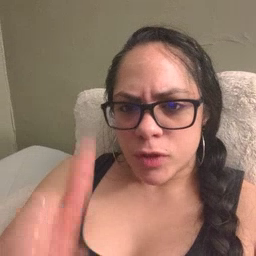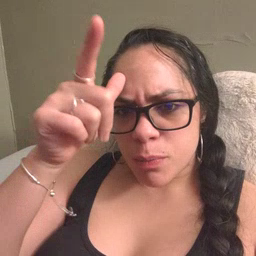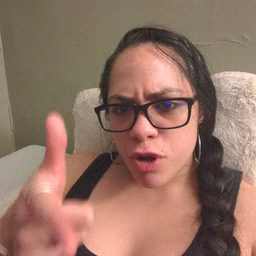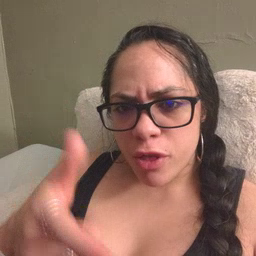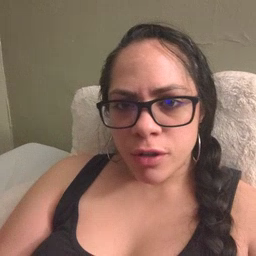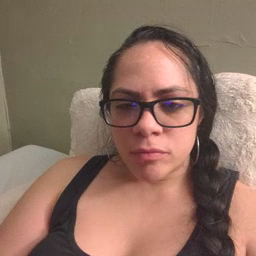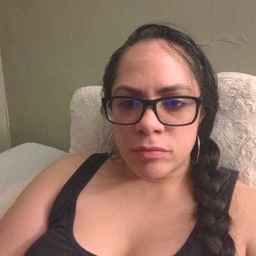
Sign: brother